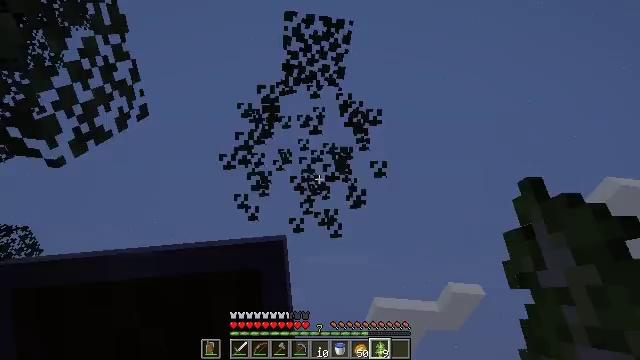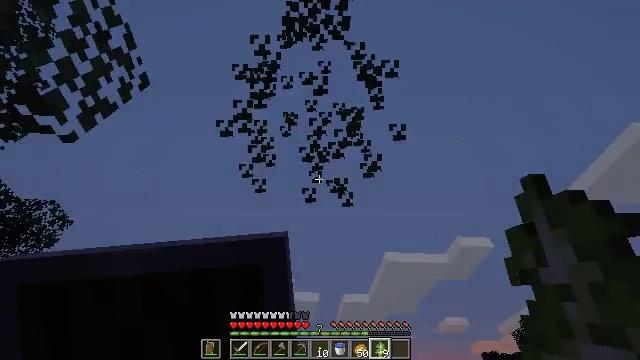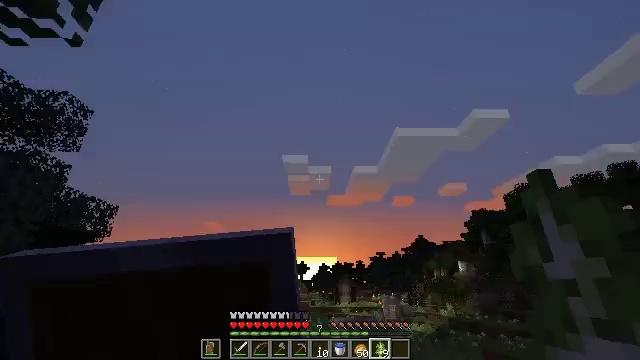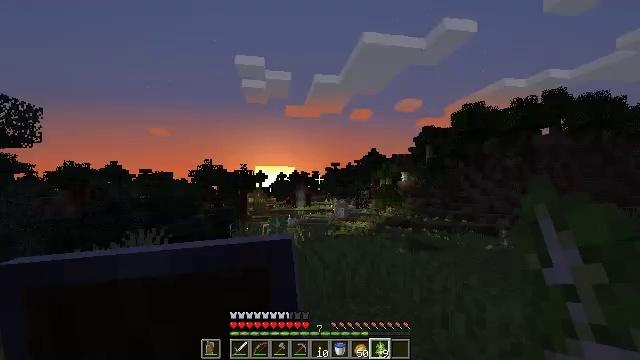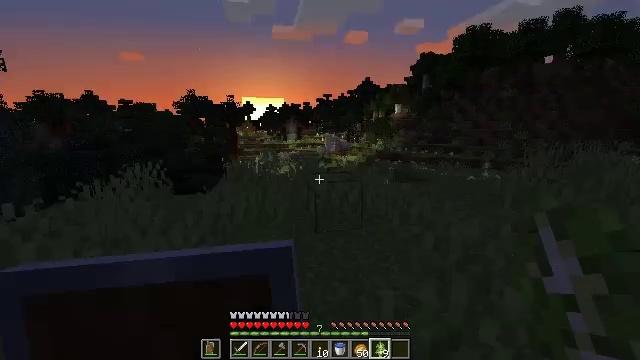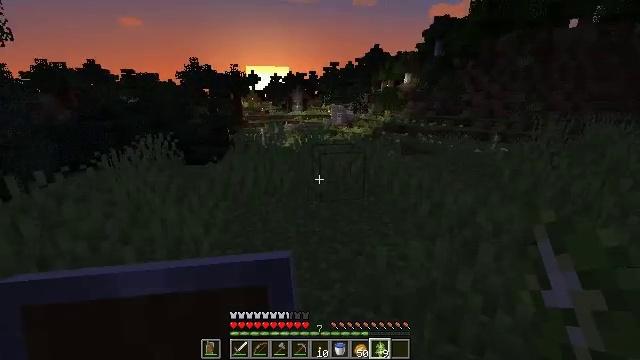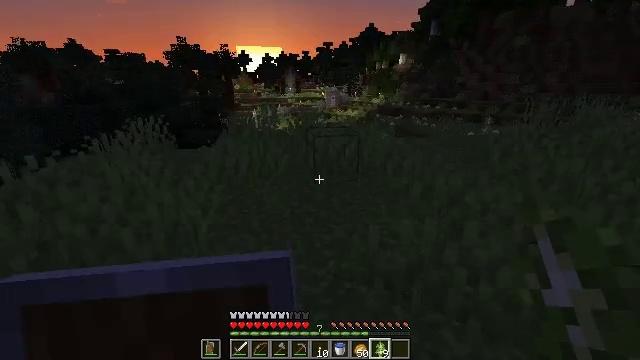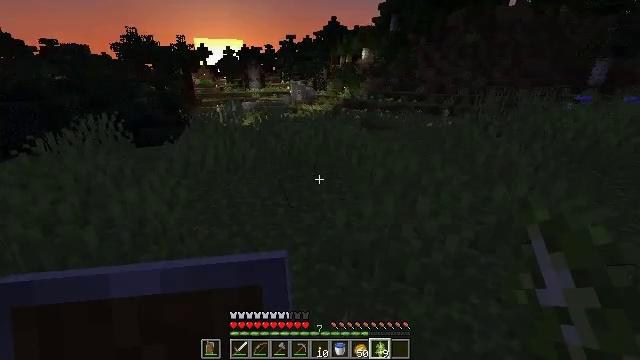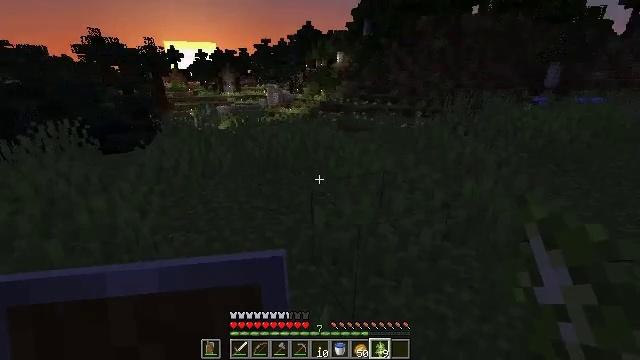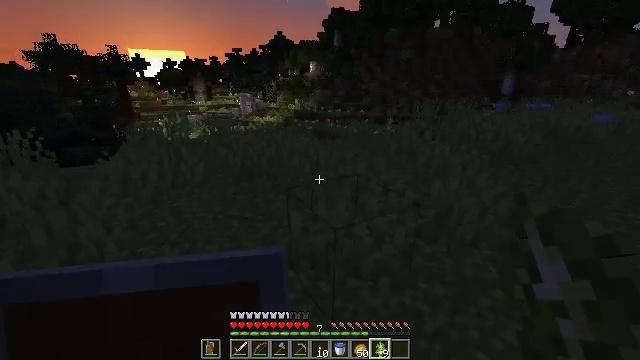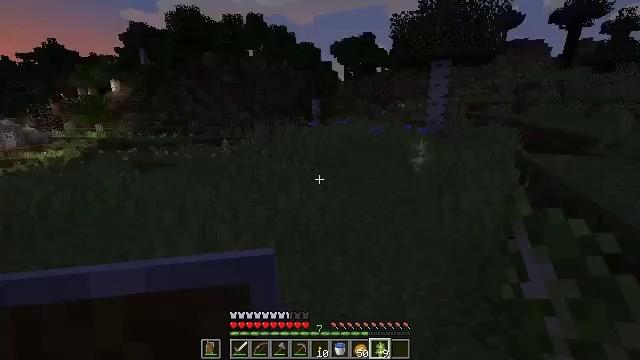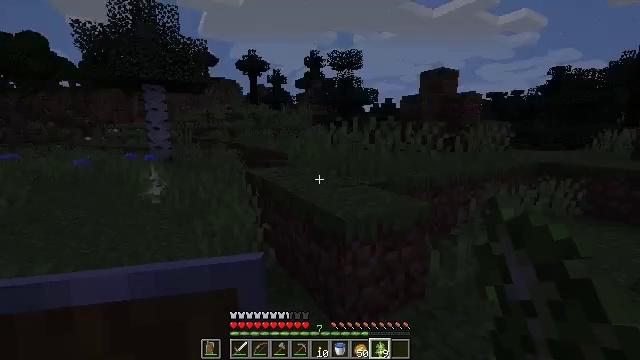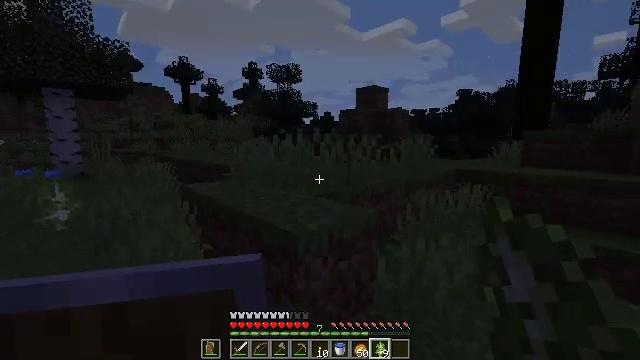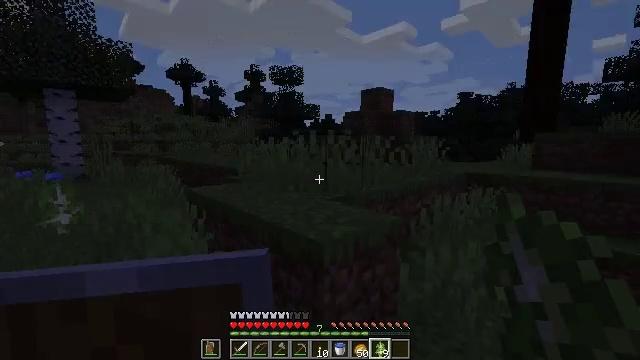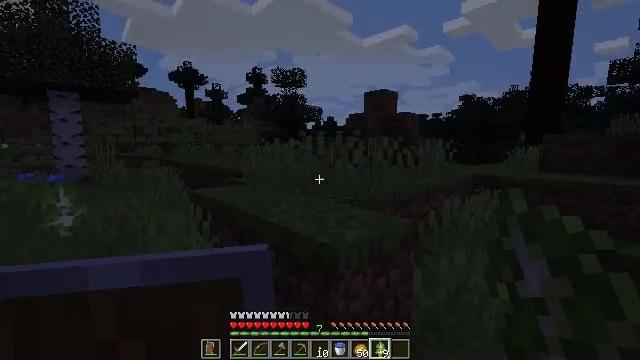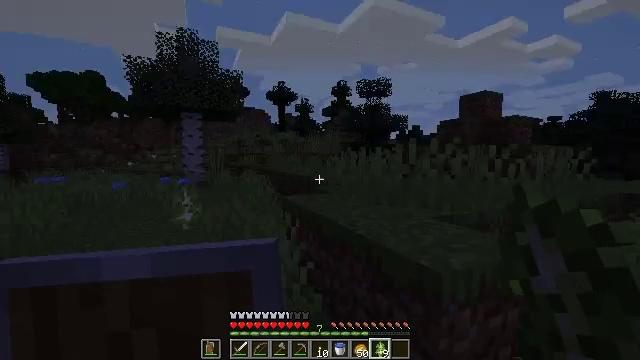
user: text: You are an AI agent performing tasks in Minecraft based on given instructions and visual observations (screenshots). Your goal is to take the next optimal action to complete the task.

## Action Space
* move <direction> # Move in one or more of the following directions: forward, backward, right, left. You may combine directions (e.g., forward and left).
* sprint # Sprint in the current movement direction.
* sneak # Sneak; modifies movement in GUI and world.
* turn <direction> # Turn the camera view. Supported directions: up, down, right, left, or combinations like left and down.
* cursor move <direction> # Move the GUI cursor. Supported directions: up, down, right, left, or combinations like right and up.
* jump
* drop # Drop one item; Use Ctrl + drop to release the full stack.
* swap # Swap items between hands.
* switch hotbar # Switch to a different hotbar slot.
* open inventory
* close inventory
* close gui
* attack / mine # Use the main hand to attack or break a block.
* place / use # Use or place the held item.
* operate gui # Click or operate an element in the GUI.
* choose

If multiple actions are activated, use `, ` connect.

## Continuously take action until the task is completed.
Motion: motion action
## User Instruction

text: Collect the blue bed by attacking it.
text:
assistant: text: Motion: move back, turn left and down, attack / mine
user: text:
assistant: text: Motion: move back, turn left and down
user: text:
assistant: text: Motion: move back, turn right and down
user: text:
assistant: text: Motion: move back, turn right and down
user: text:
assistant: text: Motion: move back, turn left and down
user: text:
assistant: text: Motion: turn right and down
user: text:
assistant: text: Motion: turn right and down
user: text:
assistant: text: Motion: turn right
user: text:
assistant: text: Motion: turn right and up
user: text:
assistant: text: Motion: move forward and move left, turn right and up
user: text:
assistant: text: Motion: move forward and move left, turn right and up
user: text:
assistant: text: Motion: move forward and move left, turn right and up
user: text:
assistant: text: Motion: move forward and move left
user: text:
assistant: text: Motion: move forward and move left
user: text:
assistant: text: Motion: move forward, turn left and up
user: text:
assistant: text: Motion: move forward, turn left and down
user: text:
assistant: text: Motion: move forward, sprint, turn left and down
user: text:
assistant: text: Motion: move forward, sprint, turn left
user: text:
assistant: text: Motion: move forward, sprint
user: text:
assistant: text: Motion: move forward
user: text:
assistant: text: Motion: move forward, sprint
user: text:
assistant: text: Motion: move forward, sprint, turn left and down
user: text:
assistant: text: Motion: move forward, sprint, turn left and down
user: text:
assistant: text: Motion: move forward
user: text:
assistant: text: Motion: move forward
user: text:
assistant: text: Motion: move forward
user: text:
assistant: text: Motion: move forward
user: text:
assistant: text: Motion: move forward, turn left
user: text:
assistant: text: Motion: move forward, turn left
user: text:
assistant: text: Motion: move forward, turn left, jump